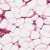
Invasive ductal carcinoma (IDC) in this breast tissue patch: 1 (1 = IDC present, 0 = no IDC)